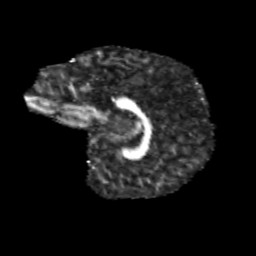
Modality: FA
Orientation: sagittal
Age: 10
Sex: male
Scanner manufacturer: siemens
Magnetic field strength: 3 T
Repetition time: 3.8 s
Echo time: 0.07 s